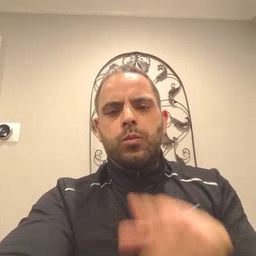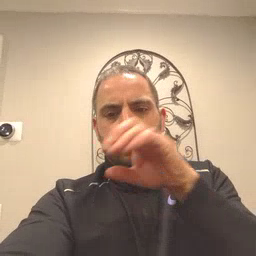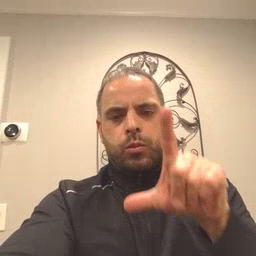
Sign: pool